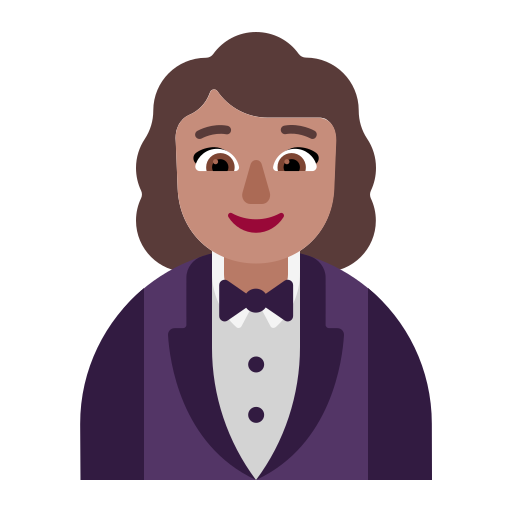
woman in tuxedo flat